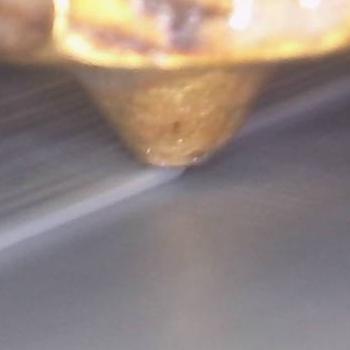
Flow rate: 84%